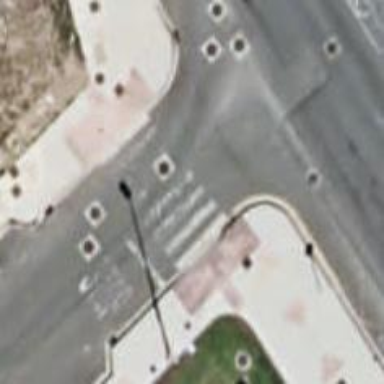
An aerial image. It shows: Uncontrolled crossing on the road.